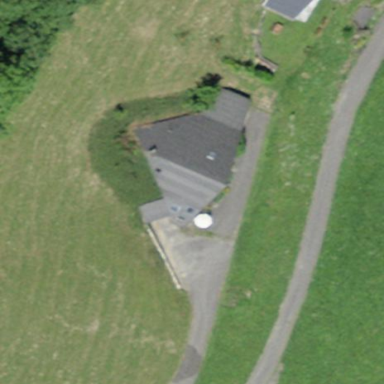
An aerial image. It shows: Gabled roofed house.